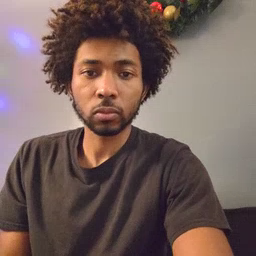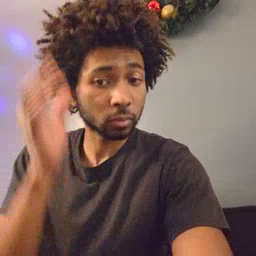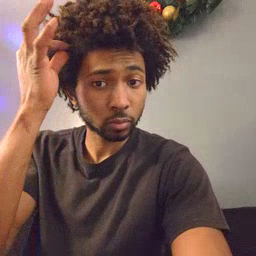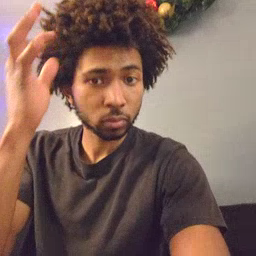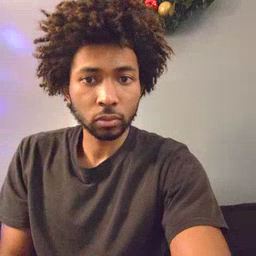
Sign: hair